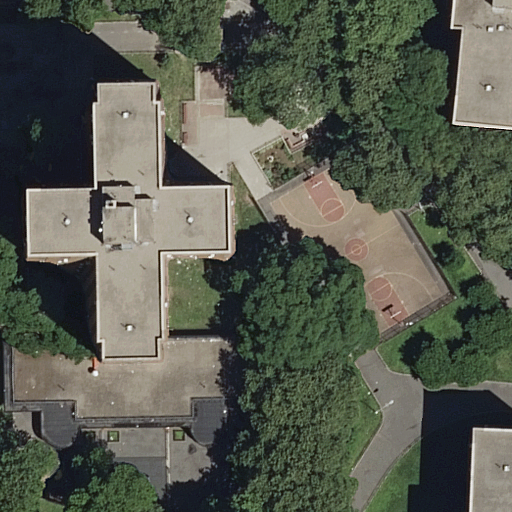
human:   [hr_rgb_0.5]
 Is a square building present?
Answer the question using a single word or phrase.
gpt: no

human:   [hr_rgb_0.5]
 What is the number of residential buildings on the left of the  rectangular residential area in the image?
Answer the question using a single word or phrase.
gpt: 0

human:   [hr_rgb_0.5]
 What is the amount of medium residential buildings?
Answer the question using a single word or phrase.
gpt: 2

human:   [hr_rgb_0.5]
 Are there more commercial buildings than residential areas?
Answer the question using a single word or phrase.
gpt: no

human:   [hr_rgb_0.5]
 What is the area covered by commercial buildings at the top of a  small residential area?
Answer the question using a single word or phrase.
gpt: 0m2

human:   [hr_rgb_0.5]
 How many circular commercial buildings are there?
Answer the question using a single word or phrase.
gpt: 0

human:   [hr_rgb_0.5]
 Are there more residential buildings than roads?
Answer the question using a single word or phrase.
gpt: no

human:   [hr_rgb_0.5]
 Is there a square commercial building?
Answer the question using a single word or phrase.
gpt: no

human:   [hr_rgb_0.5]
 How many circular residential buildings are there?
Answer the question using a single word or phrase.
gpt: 0

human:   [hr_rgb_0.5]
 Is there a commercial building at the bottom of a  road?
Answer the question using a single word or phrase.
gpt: no

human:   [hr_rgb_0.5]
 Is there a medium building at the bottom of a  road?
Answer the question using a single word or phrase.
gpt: yes

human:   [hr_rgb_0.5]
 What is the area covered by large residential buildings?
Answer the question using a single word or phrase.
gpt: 1932m2

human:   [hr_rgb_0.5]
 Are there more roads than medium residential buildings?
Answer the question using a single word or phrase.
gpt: yes

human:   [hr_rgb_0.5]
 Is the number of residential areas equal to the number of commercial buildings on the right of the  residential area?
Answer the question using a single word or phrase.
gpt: no

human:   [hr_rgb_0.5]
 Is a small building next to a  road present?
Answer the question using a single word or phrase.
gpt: no

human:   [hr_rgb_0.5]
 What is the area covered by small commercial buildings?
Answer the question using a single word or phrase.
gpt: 0m2

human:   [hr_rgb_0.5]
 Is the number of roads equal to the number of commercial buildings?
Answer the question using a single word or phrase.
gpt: no

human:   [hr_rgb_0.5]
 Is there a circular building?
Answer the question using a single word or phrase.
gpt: no

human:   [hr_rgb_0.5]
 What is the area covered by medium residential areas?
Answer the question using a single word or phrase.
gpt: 0m2

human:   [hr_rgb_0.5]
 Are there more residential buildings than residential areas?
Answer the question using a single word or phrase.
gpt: yes

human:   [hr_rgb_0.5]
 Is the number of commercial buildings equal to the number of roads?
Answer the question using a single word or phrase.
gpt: no

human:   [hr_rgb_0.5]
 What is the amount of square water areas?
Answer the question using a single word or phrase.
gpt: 0

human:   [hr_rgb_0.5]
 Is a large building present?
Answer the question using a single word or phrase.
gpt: yes

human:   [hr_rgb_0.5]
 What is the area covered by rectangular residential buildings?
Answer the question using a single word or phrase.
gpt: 414m2

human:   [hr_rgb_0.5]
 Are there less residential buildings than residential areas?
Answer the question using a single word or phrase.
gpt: no

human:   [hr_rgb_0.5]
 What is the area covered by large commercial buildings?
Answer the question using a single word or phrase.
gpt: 0m2

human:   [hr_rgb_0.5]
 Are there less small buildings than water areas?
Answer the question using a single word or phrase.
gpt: no

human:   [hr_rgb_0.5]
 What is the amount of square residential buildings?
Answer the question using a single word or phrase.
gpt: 0

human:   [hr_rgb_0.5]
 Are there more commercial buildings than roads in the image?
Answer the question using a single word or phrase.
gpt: no

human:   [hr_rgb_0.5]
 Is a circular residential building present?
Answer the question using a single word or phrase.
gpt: no

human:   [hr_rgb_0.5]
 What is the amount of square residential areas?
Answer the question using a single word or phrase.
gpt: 0

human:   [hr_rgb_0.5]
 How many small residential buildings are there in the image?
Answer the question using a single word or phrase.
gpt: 0

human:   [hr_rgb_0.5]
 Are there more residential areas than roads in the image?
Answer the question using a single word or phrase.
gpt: no

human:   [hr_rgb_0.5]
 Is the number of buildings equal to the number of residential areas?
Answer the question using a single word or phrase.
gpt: no

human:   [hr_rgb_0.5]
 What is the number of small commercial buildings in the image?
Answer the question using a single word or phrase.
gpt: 0

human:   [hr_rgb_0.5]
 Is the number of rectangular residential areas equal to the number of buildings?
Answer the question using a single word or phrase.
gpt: no